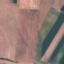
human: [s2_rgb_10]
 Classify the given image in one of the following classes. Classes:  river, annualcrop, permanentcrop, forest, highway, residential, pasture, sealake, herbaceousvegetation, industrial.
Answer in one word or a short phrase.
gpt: AnnualCrop